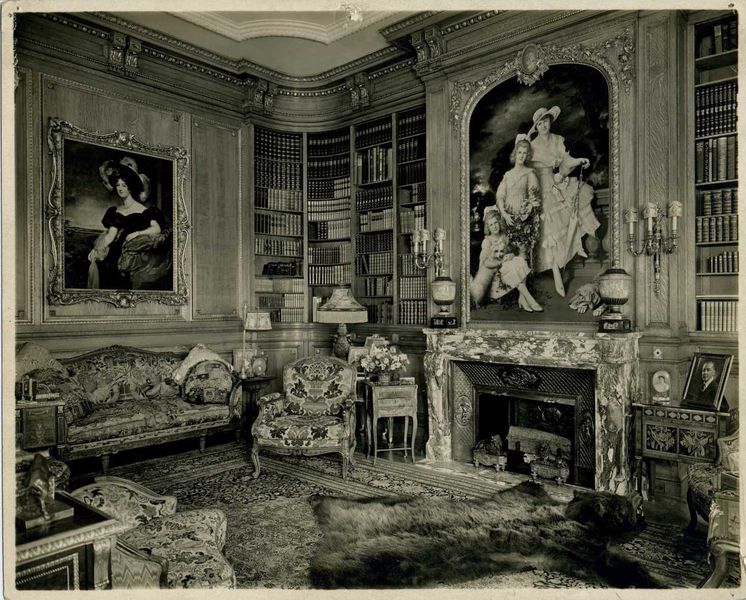
Titel: Louis XVI Marble Mantelpiece
Standort: Amherst (Massachusetts, USA)
Institution: Mead Art Museum, Amherst College
Schlagwörter: gemälde, zimmer, sessel, kamin, sofa, wohnzimmer, architecture, chair, cushion, hat, lamp, pillow, pillows, white, women, armchair, black, carpet, chairs, chaise, girls, gray, interior, lounge, old, painting, parlor, parlour, portrait, room, salon, table, wall, woman, flowers, picture, pictures, print, rug, pot, wooden, wood, flower, classic, man, skin, girl, house, child, light, black and white, frame, gilt, ornament, fur, mother, books, desk, paintings, photo, portraits, marble, urn, victorian, lamps, royal, ancient, family, fireplace, ceiling, inventar, studio, animal, home, fire, book, persian, candles, rich, foto, mantel, photograph, library, daughter, niche, photos, tables, daughters, alcove, logs, couch, furniture, framed, wealth, living room, bookshelves, bear, minature, curved, drawer, furnace, ornage, decor, crown molding, shelves, bookshelf, urns, bear rug, fire irons, divan, easychair, bearskin, lanter, anima, loveseat, bearskin rug, wunderkammern, tela, poltrona, bear+